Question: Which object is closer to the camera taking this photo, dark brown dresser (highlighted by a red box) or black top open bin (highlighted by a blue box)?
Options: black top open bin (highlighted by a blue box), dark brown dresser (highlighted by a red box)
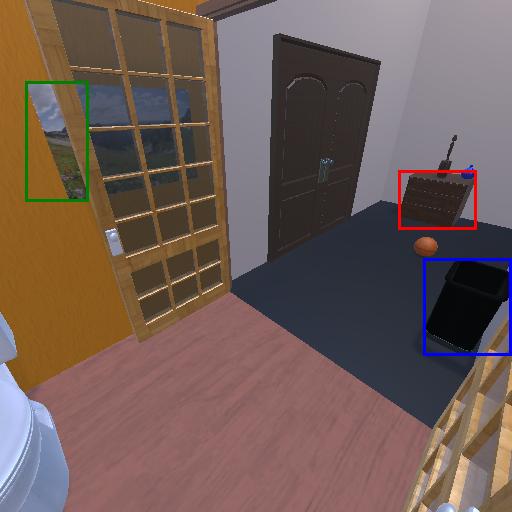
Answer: black top open bin (highlighted by a blue box)